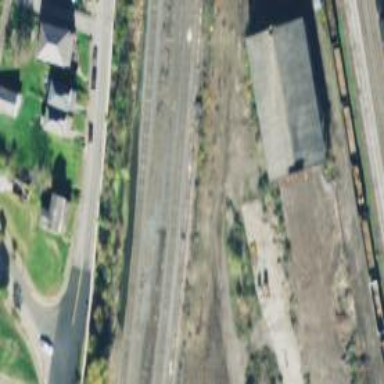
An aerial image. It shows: Railway siding with rails.